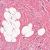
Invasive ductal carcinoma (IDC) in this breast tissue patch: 0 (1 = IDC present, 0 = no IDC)